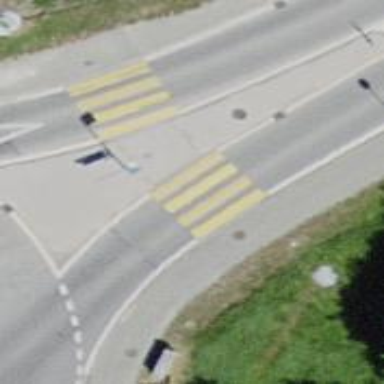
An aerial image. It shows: Zebra crossing with road island.